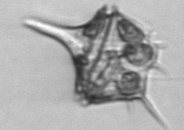
Label: Amylax